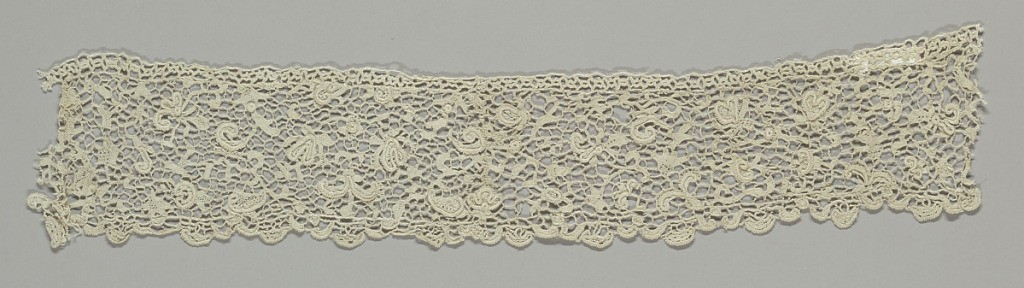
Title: Border
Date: late 17th–early 18th century
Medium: linen Technique: needle lace
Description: Border with a very fine floral scroll and raised details.